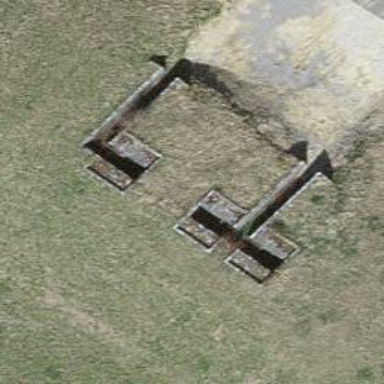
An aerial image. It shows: Military trench.